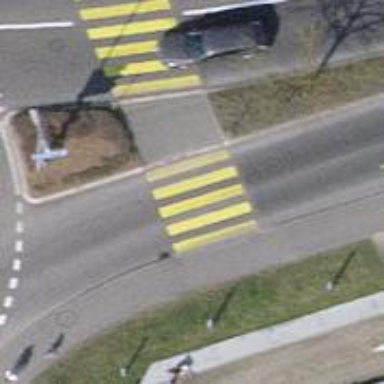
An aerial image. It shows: Zebra crossing on the road.